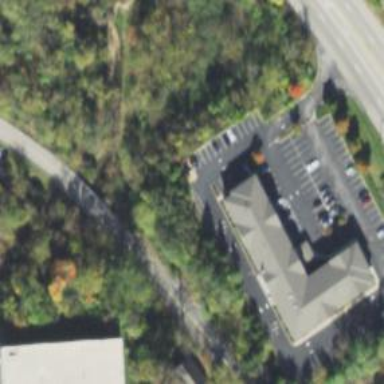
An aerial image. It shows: Hotel building.